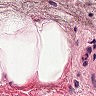
Metastatic tissue present: no